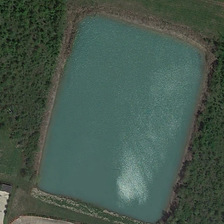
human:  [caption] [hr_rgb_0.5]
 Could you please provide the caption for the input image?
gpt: many green trees are in two sides of a rectangular blue pond .

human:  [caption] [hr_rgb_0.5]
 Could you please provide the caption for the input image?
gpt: many green trees are in two sides of a rectangular blue pond .

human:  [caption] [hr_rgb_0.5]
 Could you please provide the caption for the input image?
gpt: many green trees are in two sides of a rectangular blue pond .

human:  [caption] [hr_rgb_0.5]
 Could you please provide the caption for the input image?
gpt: many green trees are in two sides of a rectangular blue pond .

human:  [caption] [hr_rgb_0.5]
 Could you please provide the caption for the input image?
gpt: many green trees are in two sides of a rectangular blue pond .